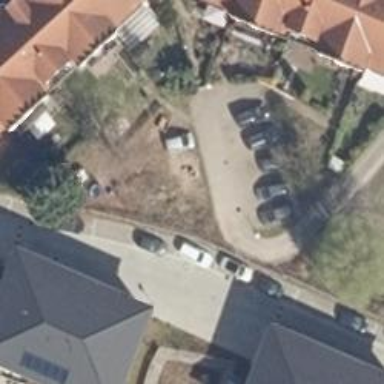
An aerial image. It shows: Parking area.